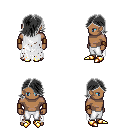
a pixel art fantasy rpg character, male body template, human, dark skin, white tattered cape, white pants, gray swoop hairstyle, leather bracers, gold boots, four views (front, back, left, right), 2x2 character sprite sheet, small pixel art, hard edges, no anti-aliasing